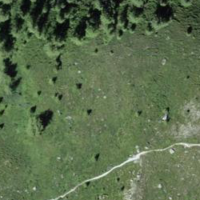
EUNIS habitat code: 41
Species observed at this site:
Arnica montana
Vaccinium uliginosum